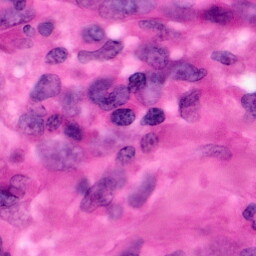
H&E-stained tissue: Pancreatic